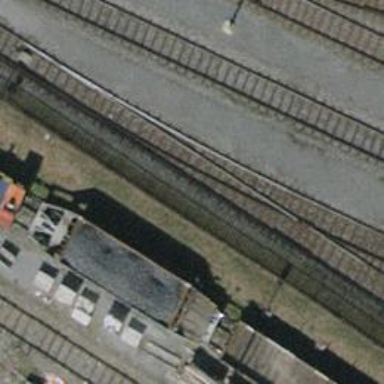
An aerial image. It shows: Single-track railway yard.